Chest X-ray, AP view. Patient: 35 years old, sex F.
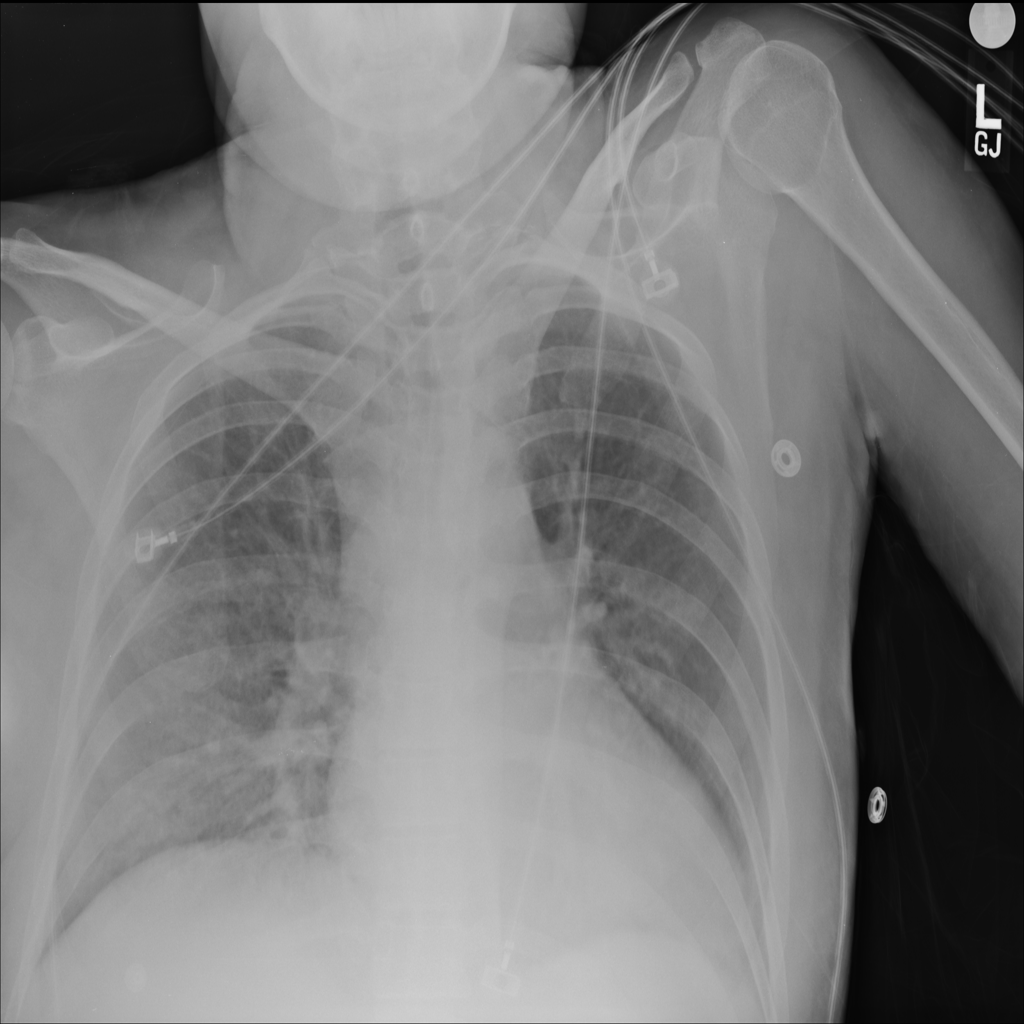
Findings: No Finding